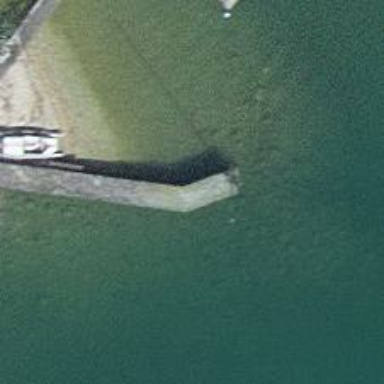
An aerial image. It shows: Breakwater structure.